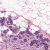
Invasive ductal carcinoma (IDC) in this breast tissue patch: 0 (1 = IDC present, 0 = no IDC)